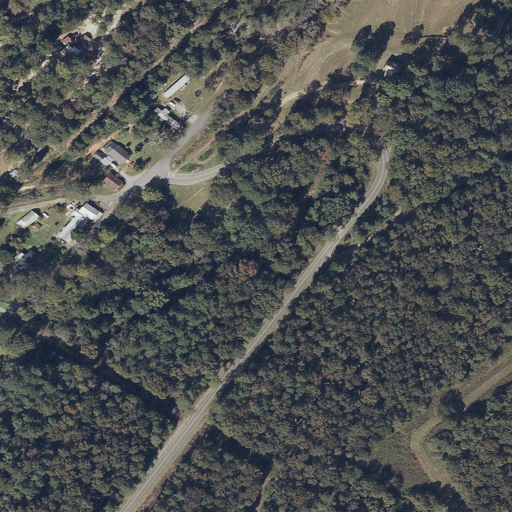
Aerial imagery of gap in Alabama named Taits Gap containing deciduous forest, open development, shrub, low intensity development, evergreen forest, mixed forest, pasture, grassland, and medium intensity development